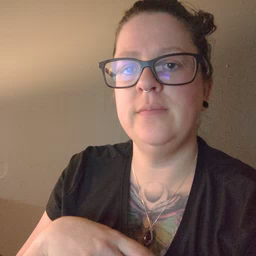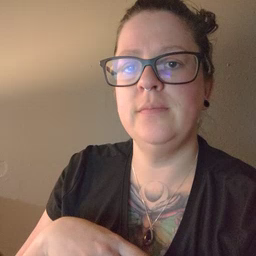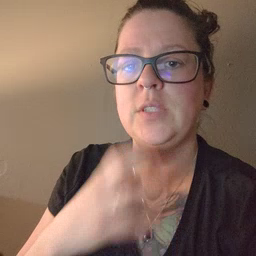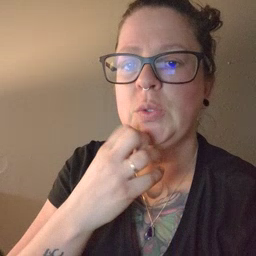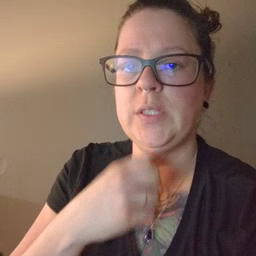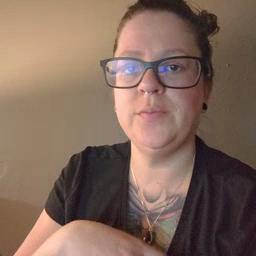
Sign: underwear